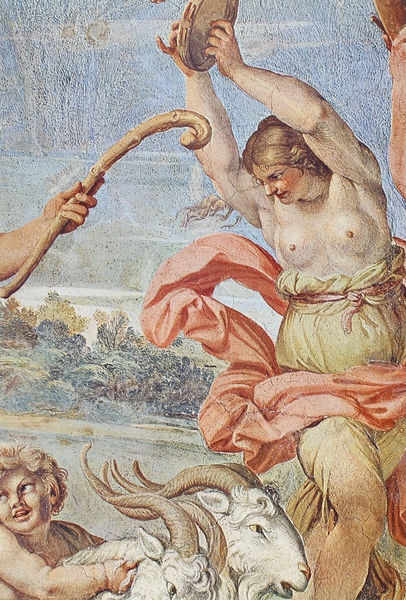
Titel: Deckenfresken der Galleria Farnese
Künstler: Annibale Carracci
Standort: Rom, Palazzo Farnese (EU - I - Latium)
Schlagwörter: baum, himmel, kampf, bäume, grün, busen, frau, frisur, haar, kleid, rot, tuch, rock, arm, gesicht, schale, natur, büsche, kind, stock, engel, putte, beine, brüste, stab, brustwarzen, schaf, mythologie, göttin, satyr, hörner, putten, schafe, stier, ziegenbock, ziege, ziegen, tamburin, widder, steinbock, nippel, satir, brust brüste